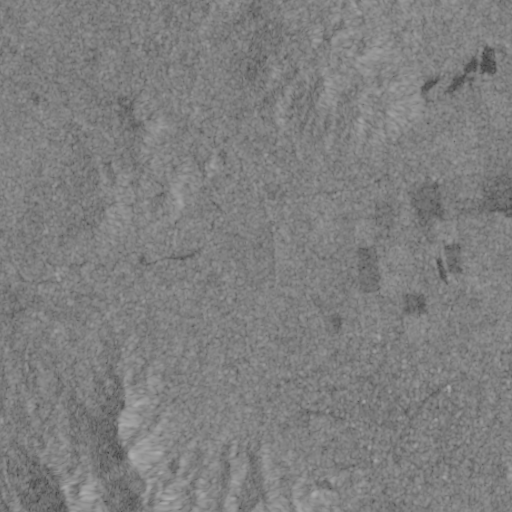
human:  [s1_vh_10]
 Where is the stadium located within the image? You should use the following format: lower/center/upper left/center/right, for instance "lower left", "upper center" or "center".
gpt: The stadium is located in the lower right of the image.
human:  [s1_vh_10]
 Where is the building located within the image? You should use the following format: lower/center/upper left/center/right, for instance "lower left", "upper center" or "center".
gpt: There is no building in the image.

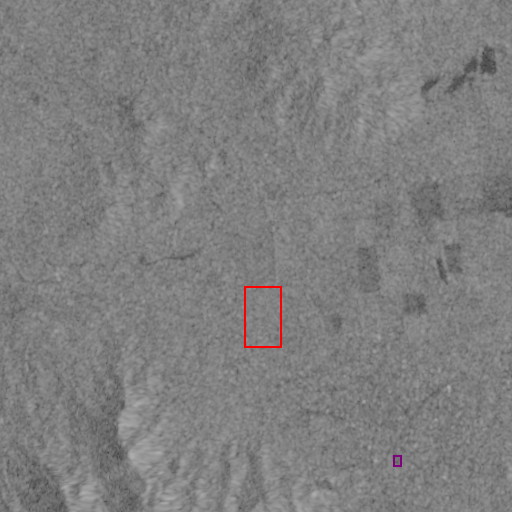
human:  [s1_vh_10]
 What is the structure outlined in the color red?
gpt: The structure outlined in red is a crop field.
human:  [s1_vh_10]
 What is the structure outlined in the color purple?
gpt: The structure outlined in purple is a park.
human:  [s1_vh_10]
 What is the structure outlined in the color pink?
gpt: There is no pink outline.